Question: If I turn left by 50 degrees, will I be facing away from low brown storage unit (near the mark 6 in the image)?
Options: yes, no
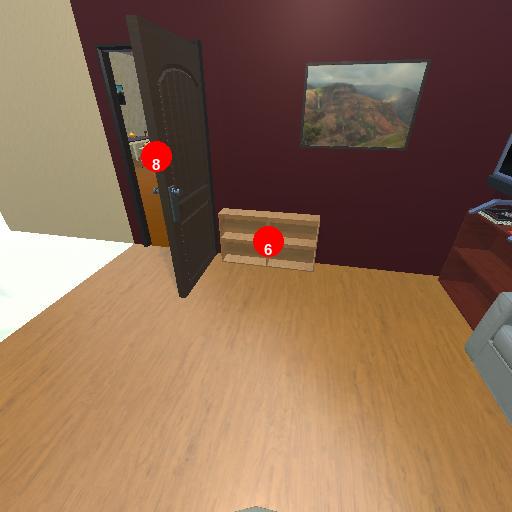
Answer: yes